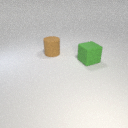
large brown rubber cylinder to the left of large green rubber cube